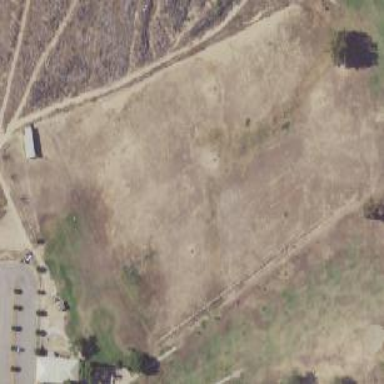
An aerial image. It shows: Driving range for golf on grass.